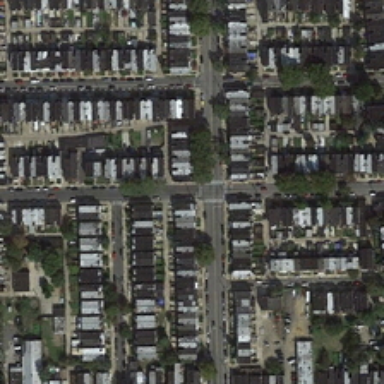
Many buildings and green trees are in a dense residential area .